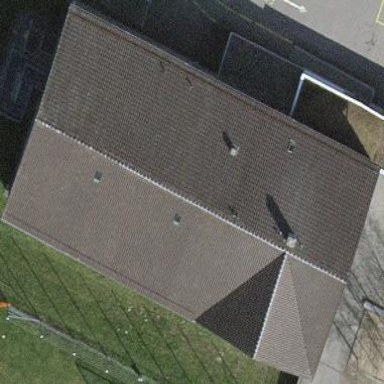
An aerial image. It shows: School building.